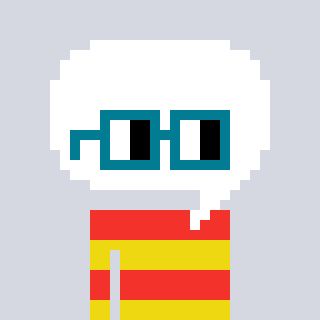
a pixel art character with square dark green glasses, a speech bubble-shaped head and a yellow-colored body on a cool background